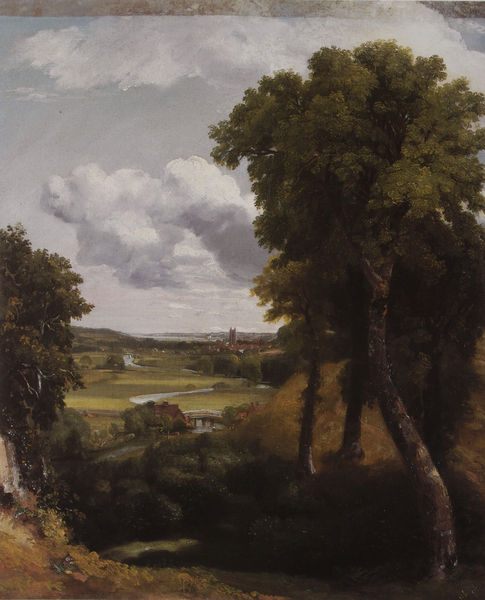
Titel: Dedham Vale (Dedham from Gun Hill)
Künstler: John Constable
Standort: Utsunomiya (Japan)
Institution: Tochigi Prefectural Museum of Fine Arts
Schlagwörter: baum, berg, blau, blätter, dunkel, gemälde, himmel, laub, schatten, wasser, weiß, wolken, bäume, fluss, gelb, grün, kirchturm, landschaft, ocker, stadt, ufer, äste, abend, braun, grau, hintergrund, licht, pfeiler, schwarz, strasse, vordergrund, ausblick, dach, gebäude, gras, haus, rasen, weg, wiese, wolke, beige, hochformat, malerei, öl, bach, baumstamm, feld, felder, ferne, flusslauf, horizont, häuser, hügel, mühle, natur, stamm, weite, wind, brücke, busch, büsche, gebüsch, gewässer, kirche, sonne, sträucher, wiesen, land, england, tal, wald, anhöhe, schornstein, turm, bewölkt, ansicht, biegung, ort, hang, dorf, dächer, bauernhof, hof, hügellandschaft, idylle, joche, flus, ölgemälde, constable, stämme, wetter, baumkrone, rousseau, dom, druck, reise, rinde, sonnenschein, eiche, lanschaftsmalerei, windung, verlauf, mäander, repoussoir, friedlich, fehler, umgebung, mulde, sräucher, bildrand, john, flussschleifen, au, großer baum, schatten#